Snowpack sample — Buffalo Mountain, Silverthorne, Colorado, USA (2/22/26, 2:02 PM MST)
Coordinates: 39.622, -106.113
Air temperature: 33 °F
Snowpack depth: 63 cm
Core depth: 20 cm
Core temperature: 24.8 °F
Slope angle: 11°, slope face: 116°
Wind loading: low
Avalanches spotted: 0
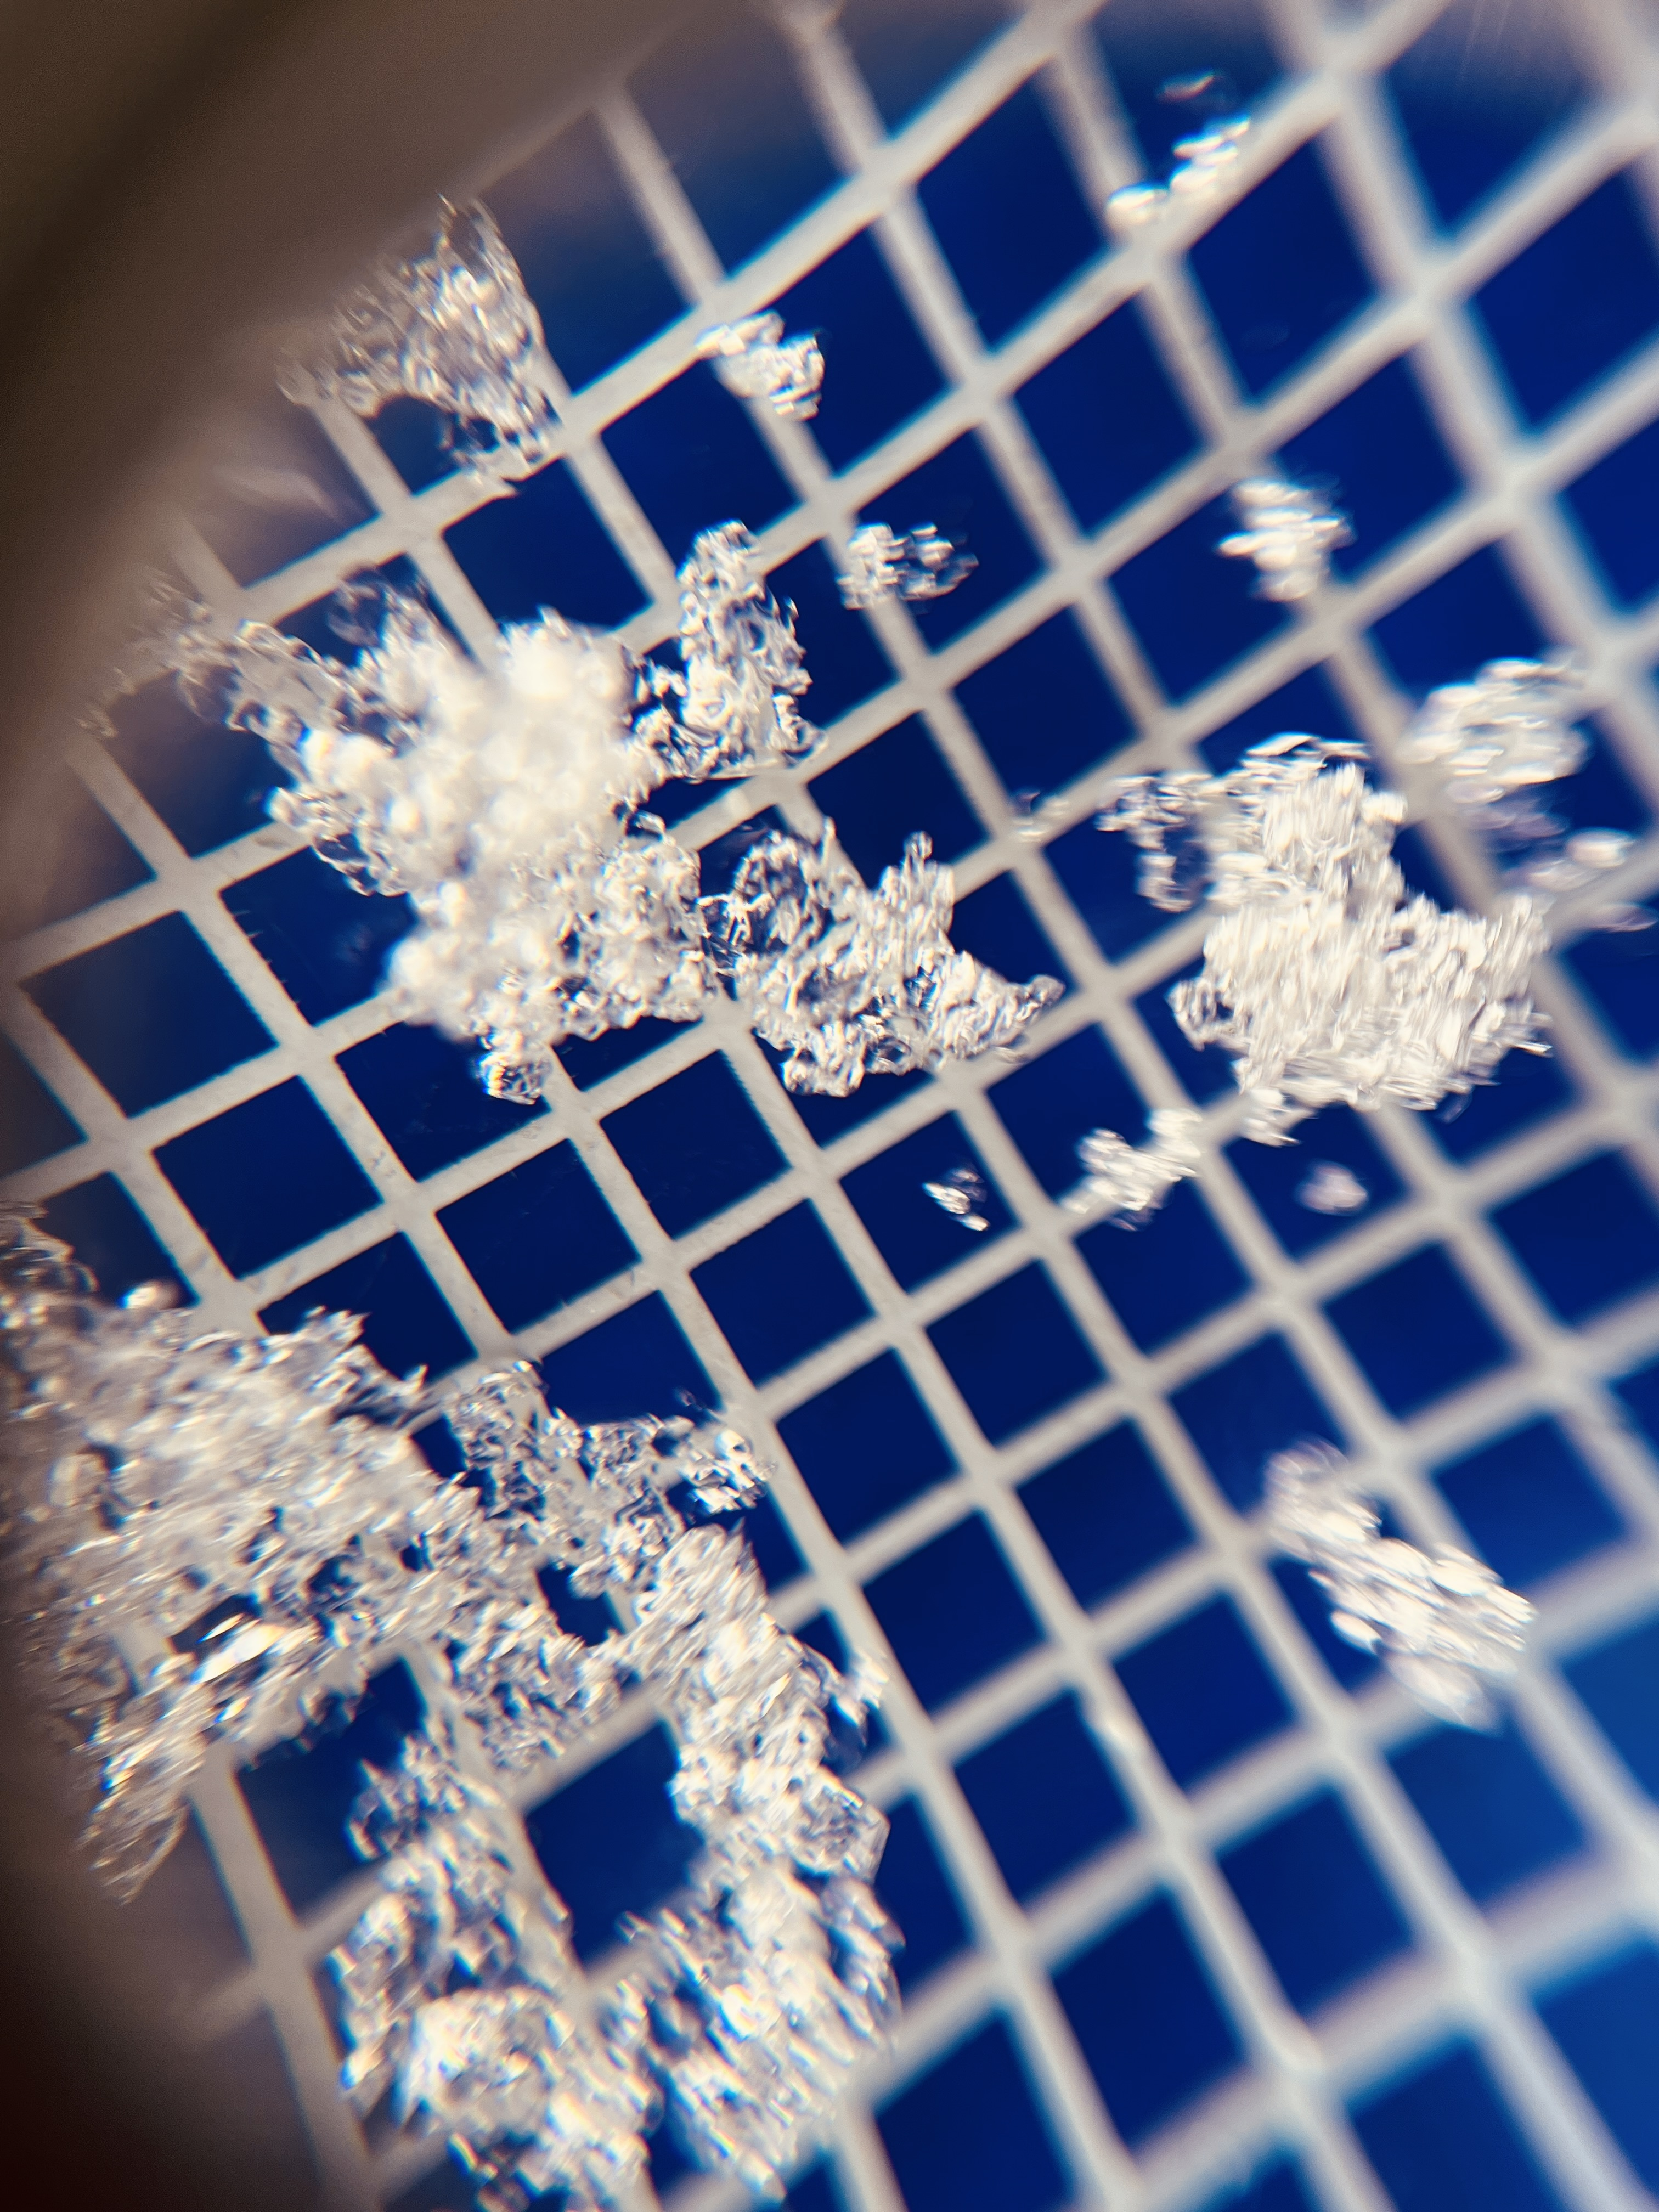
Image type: magnified_profile
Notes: In a firebreak similar to site 1, minimal wind loading with no spotted avalanches (not many faces in view though)